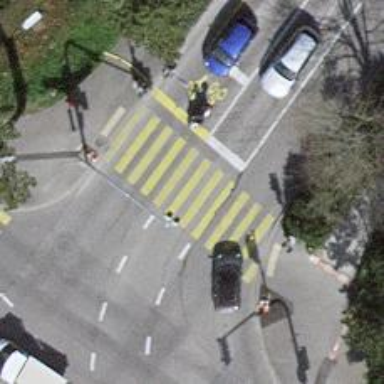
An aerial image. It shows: Road crossing with traffic signals.